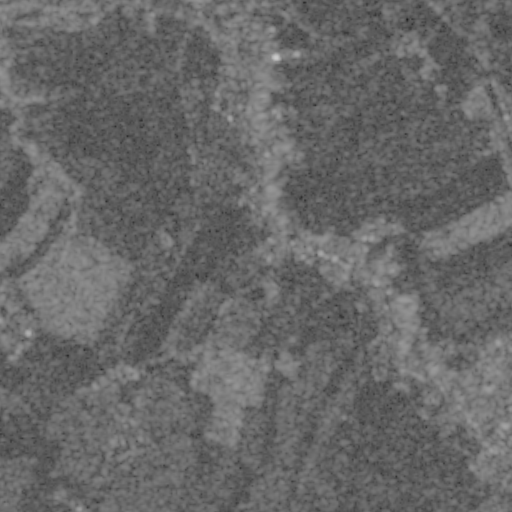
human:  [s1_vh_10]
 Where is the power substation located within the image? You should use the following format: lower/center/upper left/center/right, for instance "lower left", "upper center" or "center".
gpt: The power substation is located in the upper center of the image.
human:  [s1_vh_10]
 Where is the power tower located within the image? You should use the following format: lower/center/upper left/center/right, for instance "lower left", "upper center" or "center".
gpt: The power tower is located in the lower of the image.
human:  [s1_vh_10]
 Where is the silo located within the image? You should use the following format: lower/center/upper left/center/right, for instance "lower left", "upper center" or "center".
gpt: The silo is located in the lower left of the image.
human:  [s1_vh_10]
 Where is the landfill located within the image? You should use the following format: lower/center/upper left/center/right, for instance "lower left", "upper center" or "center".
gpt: There is no landfill in the image.

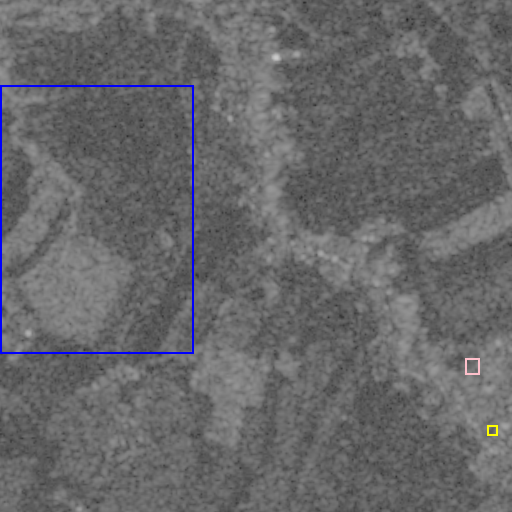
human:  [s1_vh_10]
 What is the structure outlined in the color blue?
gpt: The structure outlined in blue is a crop field.
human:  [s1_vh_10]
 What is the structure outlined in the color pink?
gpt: The structure outlined in pink is a park.
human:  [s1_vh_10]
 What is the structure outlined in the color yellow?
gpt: The structure outlined in yellow is a parking lot.
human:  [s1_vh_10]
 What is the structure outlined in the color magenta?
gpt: There is no magenta outline.